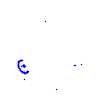
Particle: proton